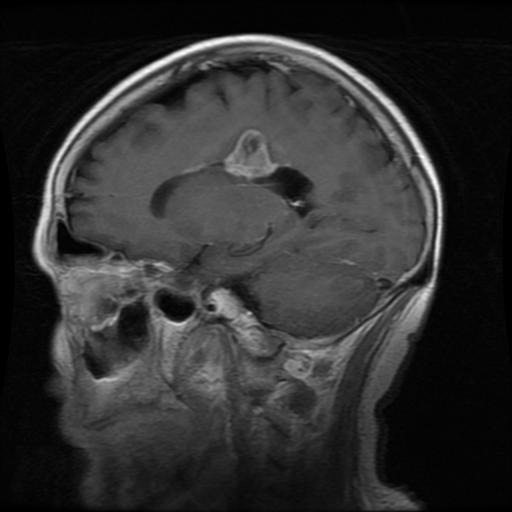
Label: glioma